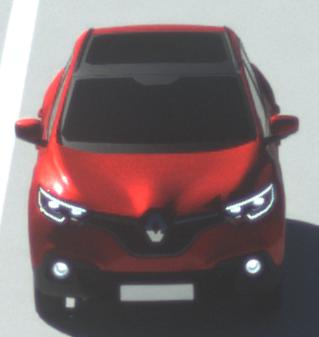
Make: Renault
Model: Kadjar ENERGY TCe 130
Detailed model: Kadjar
Model produced from: 2015/05
Model produced until: 2018/08
Doors: 5
Color: red
Road condition: dry road
Daytime: morning or afternoon
Contrast: high contrast